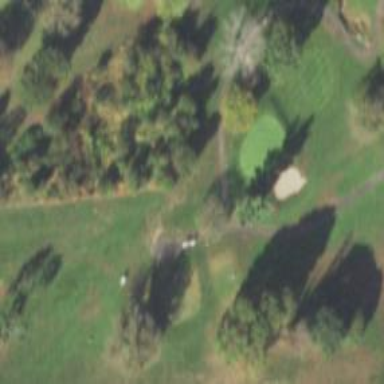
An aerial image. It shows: Golf hole.